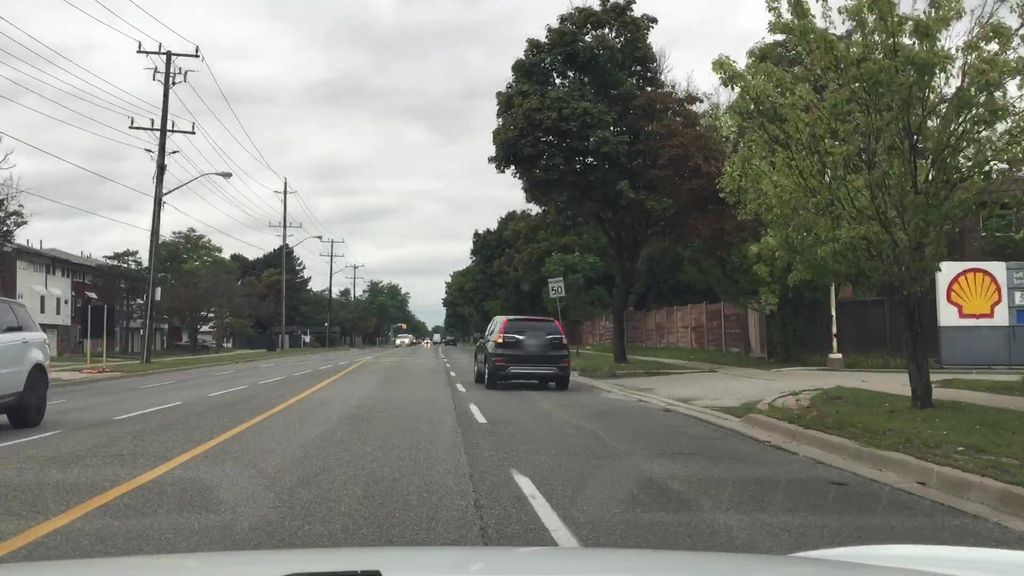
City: toronto